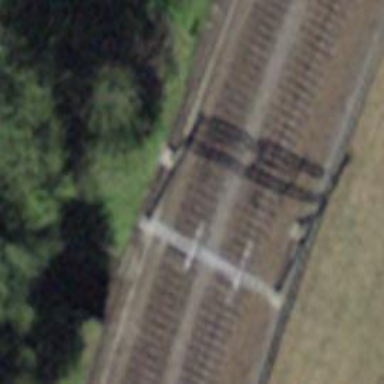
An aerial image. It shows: Single-track electrified railway with contact line.